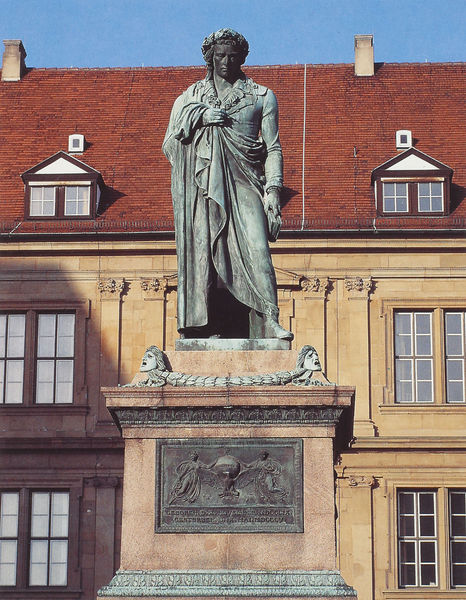
Titel: Schiller Denkmal
Künstler: Bertel Thorvaldsen
Standort: Stuttgart (EU - D - BW)
Schlagwörter: feuer, hand, himmel, kopf, mann, umhang, fluss, stadt, fenster, dach, haus, tuch, fest, falten, gesicht, sockel, stehen, stein, portrait, mantel, klassizismus, girlande, schultern, skulptur, statue, relief, füße, italien, platz, dichter, bronze, plastik, monumental, versteckt, buch, denkmal, plakette, schiller, kugel, kranz, lorbeer, lorbeerkranz, dante, karneval, standbild, masken, stuttgart, thorvaldsen, inschirft, tatue, staut